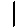
Label: line